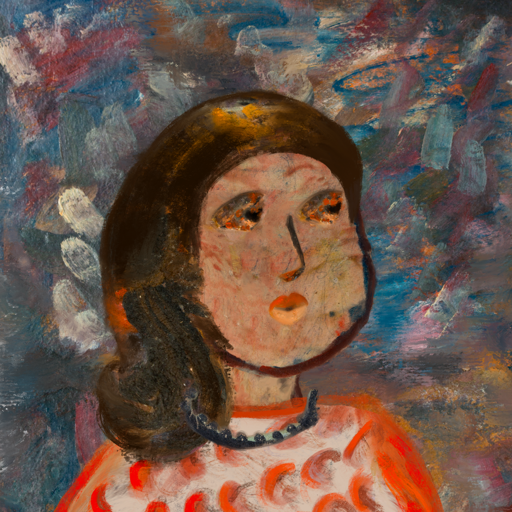
Background: Boggyland, Head And Neck Side: Orphan, Face Side: Gypsy_Queen, Bust: Rupkatha, Hair Side: Gypsy_Queen, Head Accessory: Blank, Second Necklace: Blank, Necklace: Childish, Baby: Blank